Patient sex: M
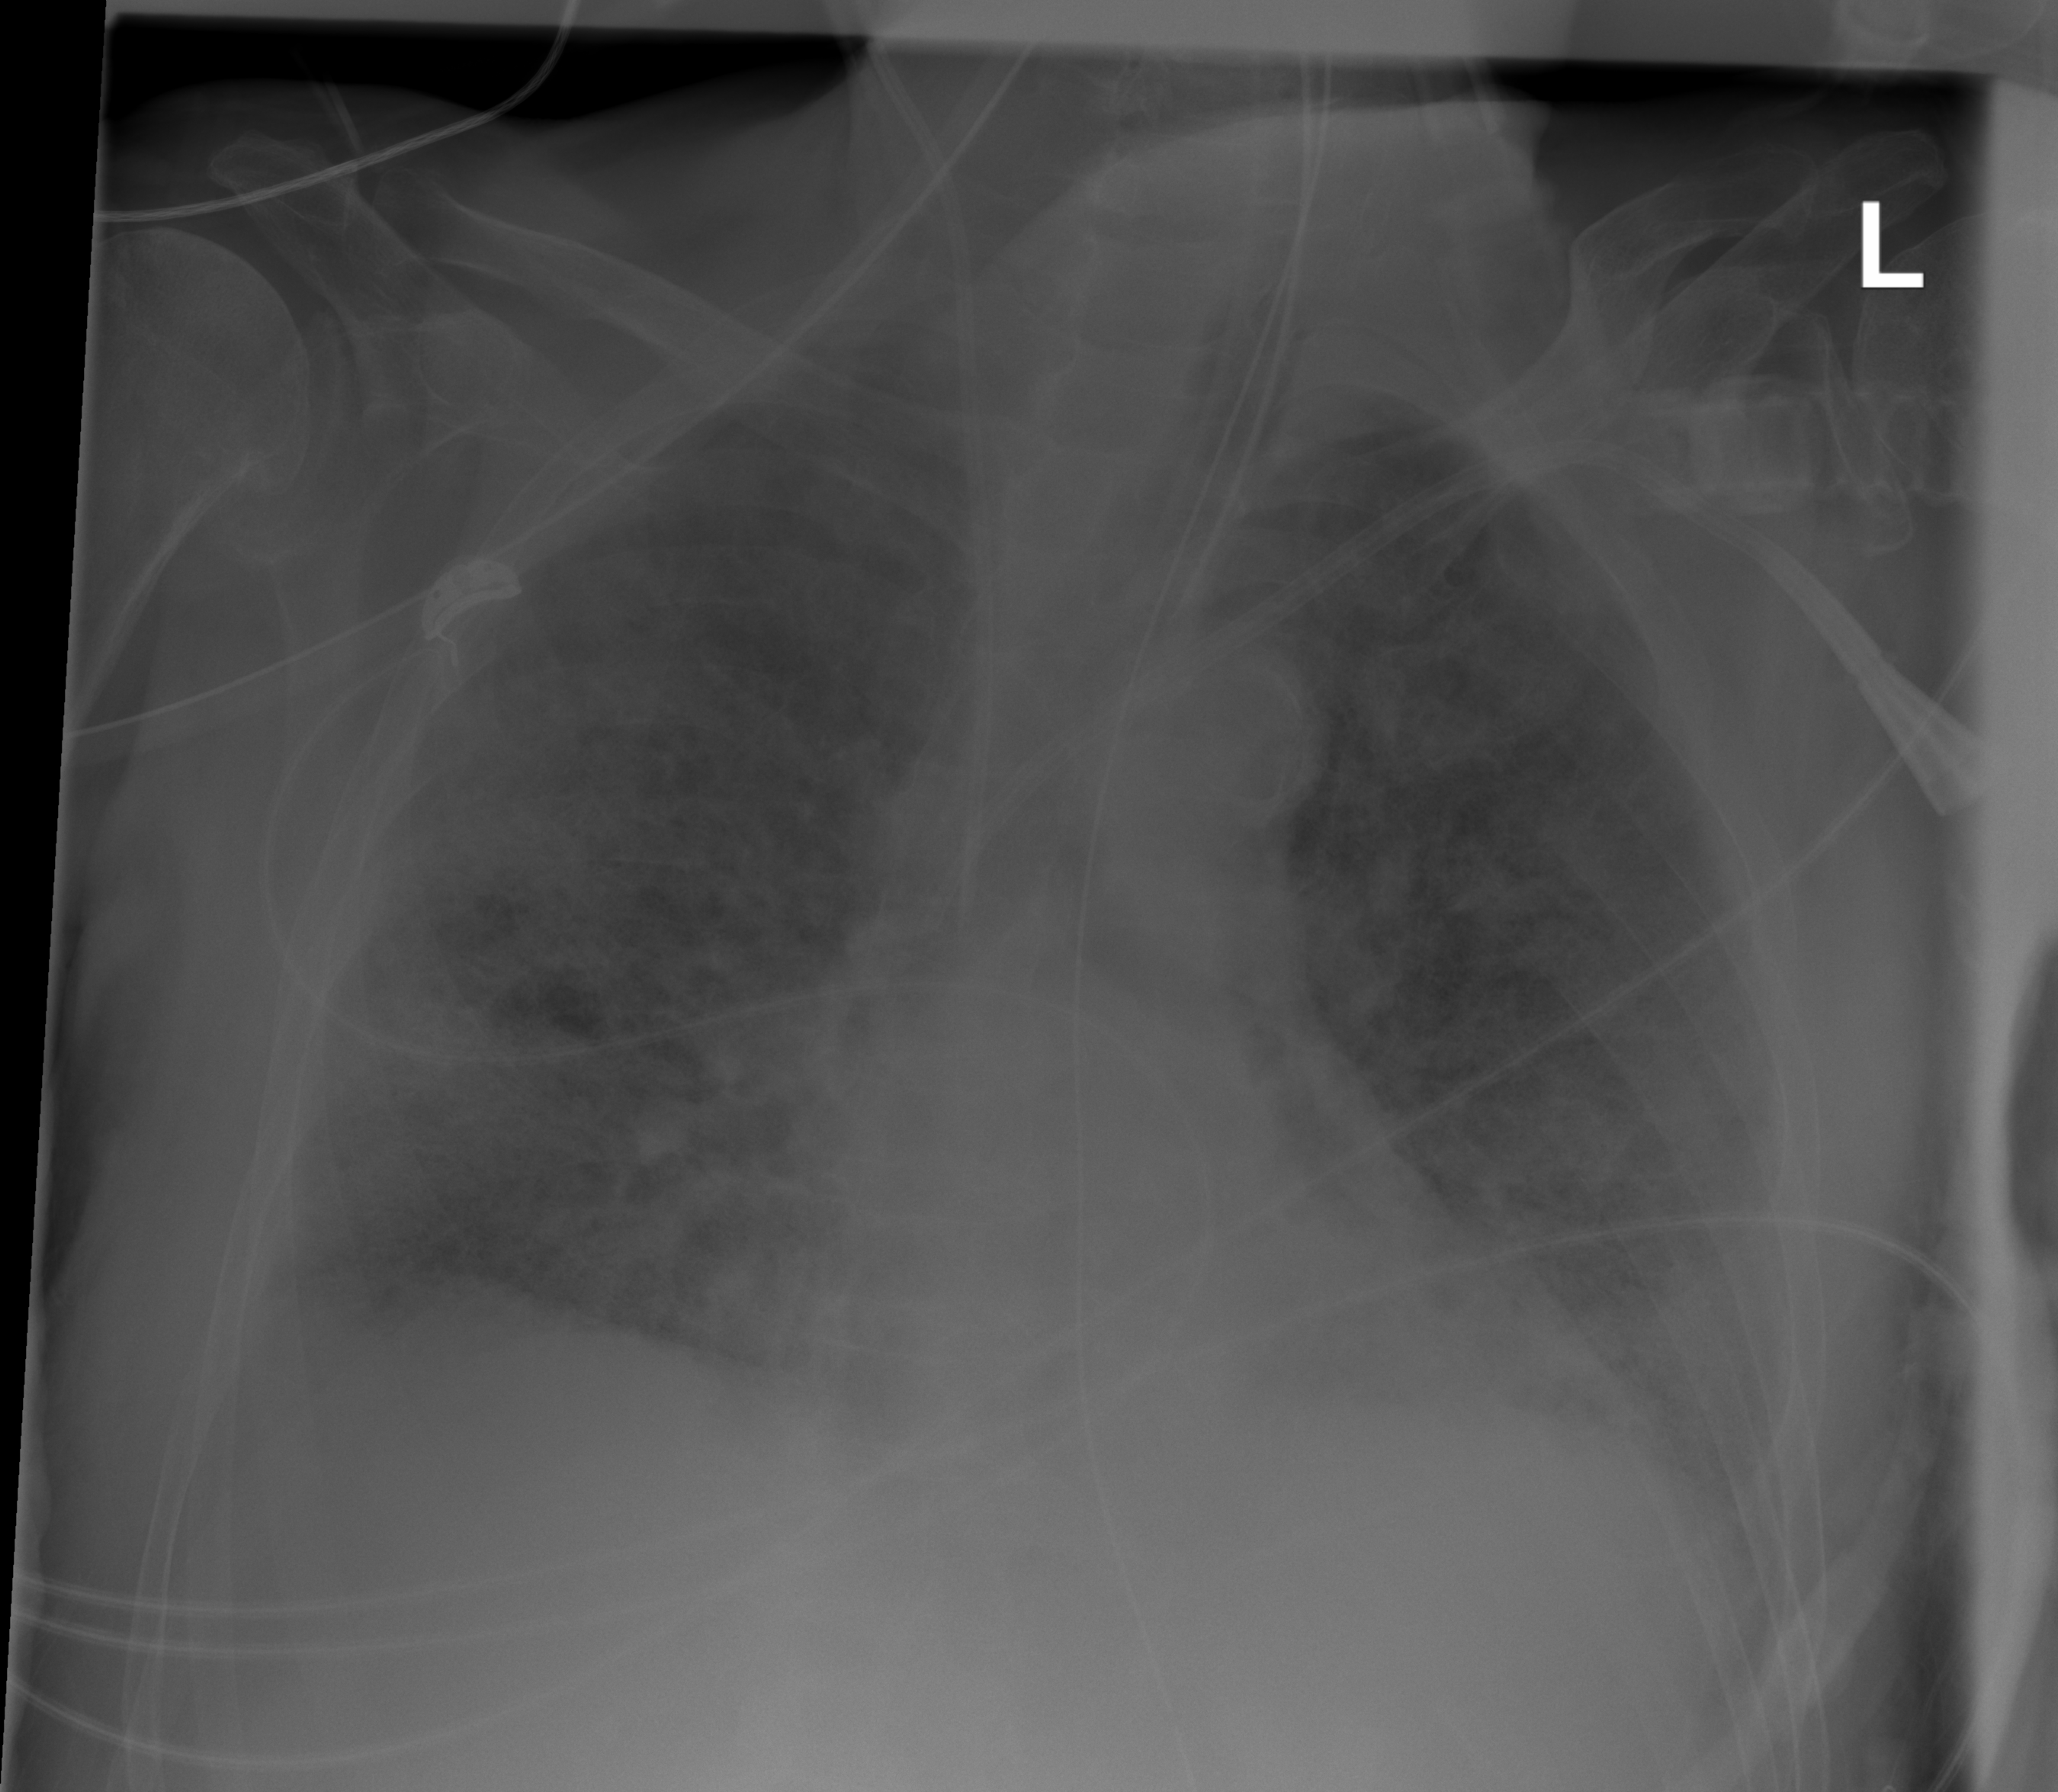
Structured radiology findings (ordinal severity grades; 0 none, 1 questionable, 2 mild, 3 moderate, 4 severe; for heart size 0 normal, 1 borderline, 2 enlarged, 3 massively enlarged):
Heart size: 0
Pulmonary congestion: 2
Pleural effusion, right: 1
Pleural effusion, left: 1
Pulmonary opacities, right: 4
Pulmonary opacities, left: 3
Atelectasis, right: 3
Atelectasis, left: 2